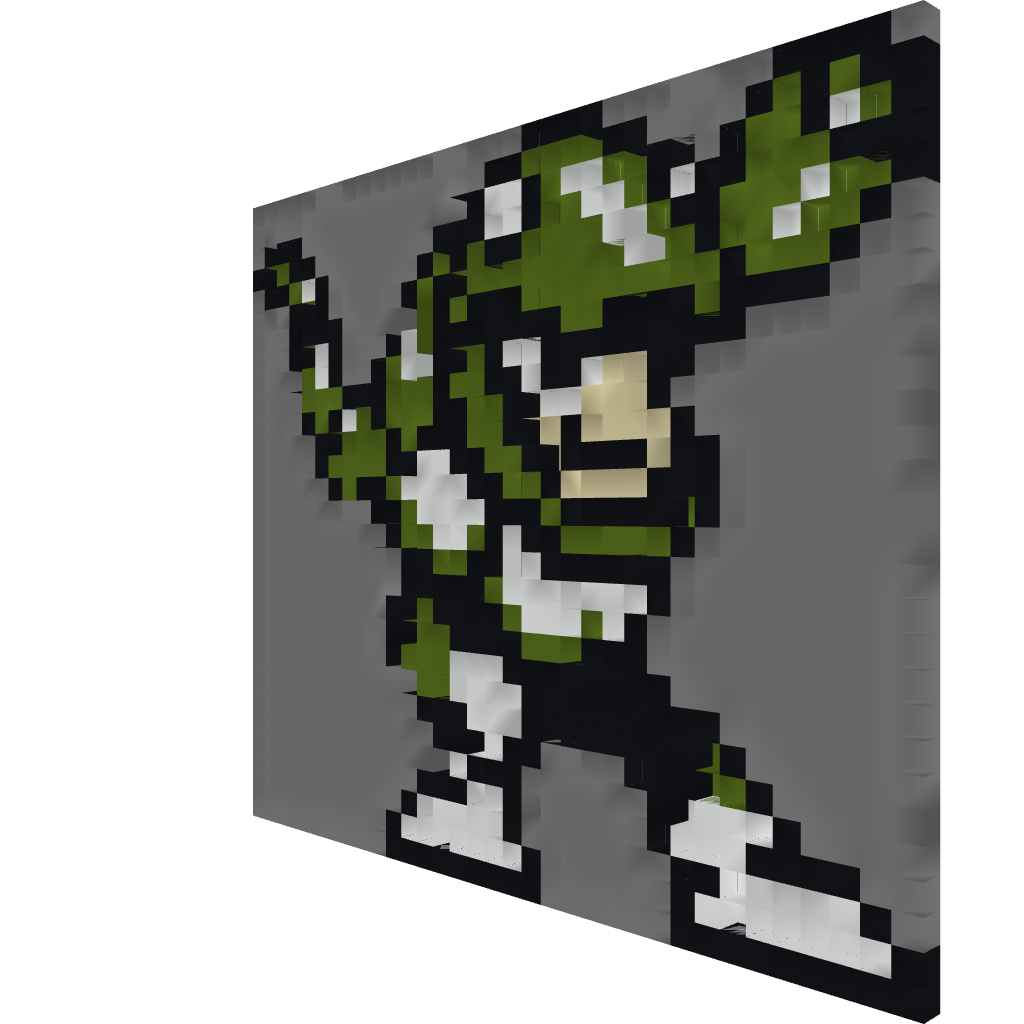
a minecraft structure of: Snake Man